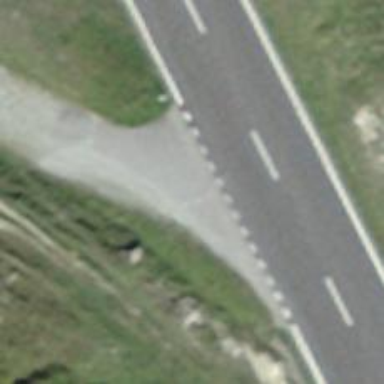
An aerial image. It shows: Road with "give way" sign.